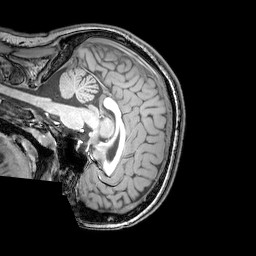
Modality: T1w
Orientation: sagittal
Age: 22
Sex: female
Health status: healthy
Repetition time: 0.081 s
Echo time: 0.037 s